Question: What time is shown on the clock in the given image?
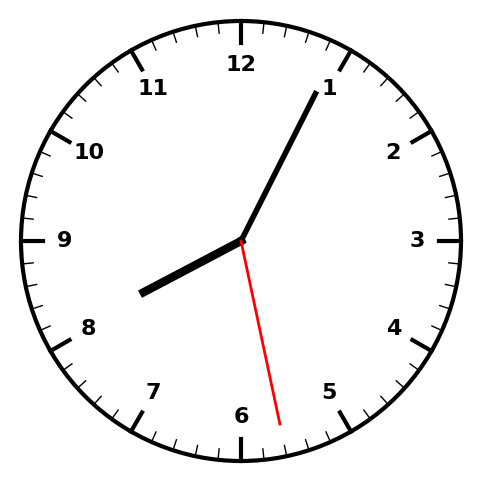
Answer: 08:04:28